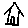
Label: house